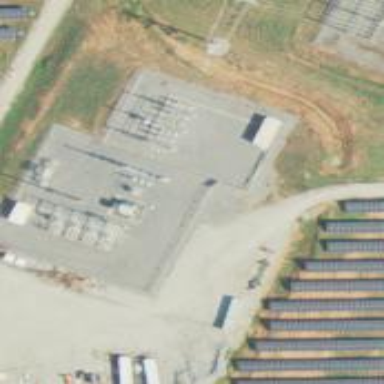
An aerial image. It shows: Switch for power supply.